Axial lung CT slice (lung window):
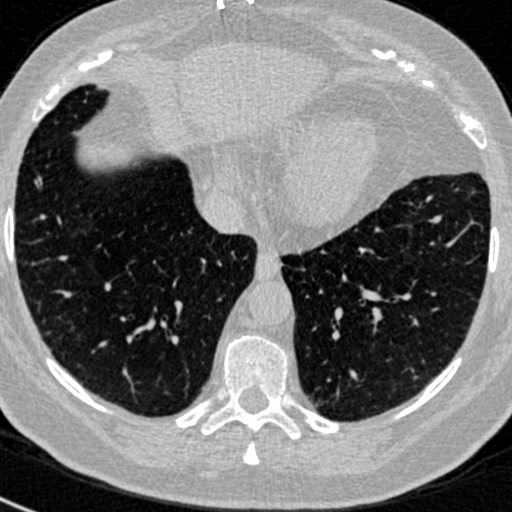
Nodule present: no